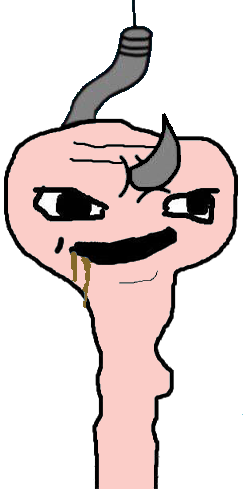
Label: 5_Animal